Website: lowes
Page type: billing-address
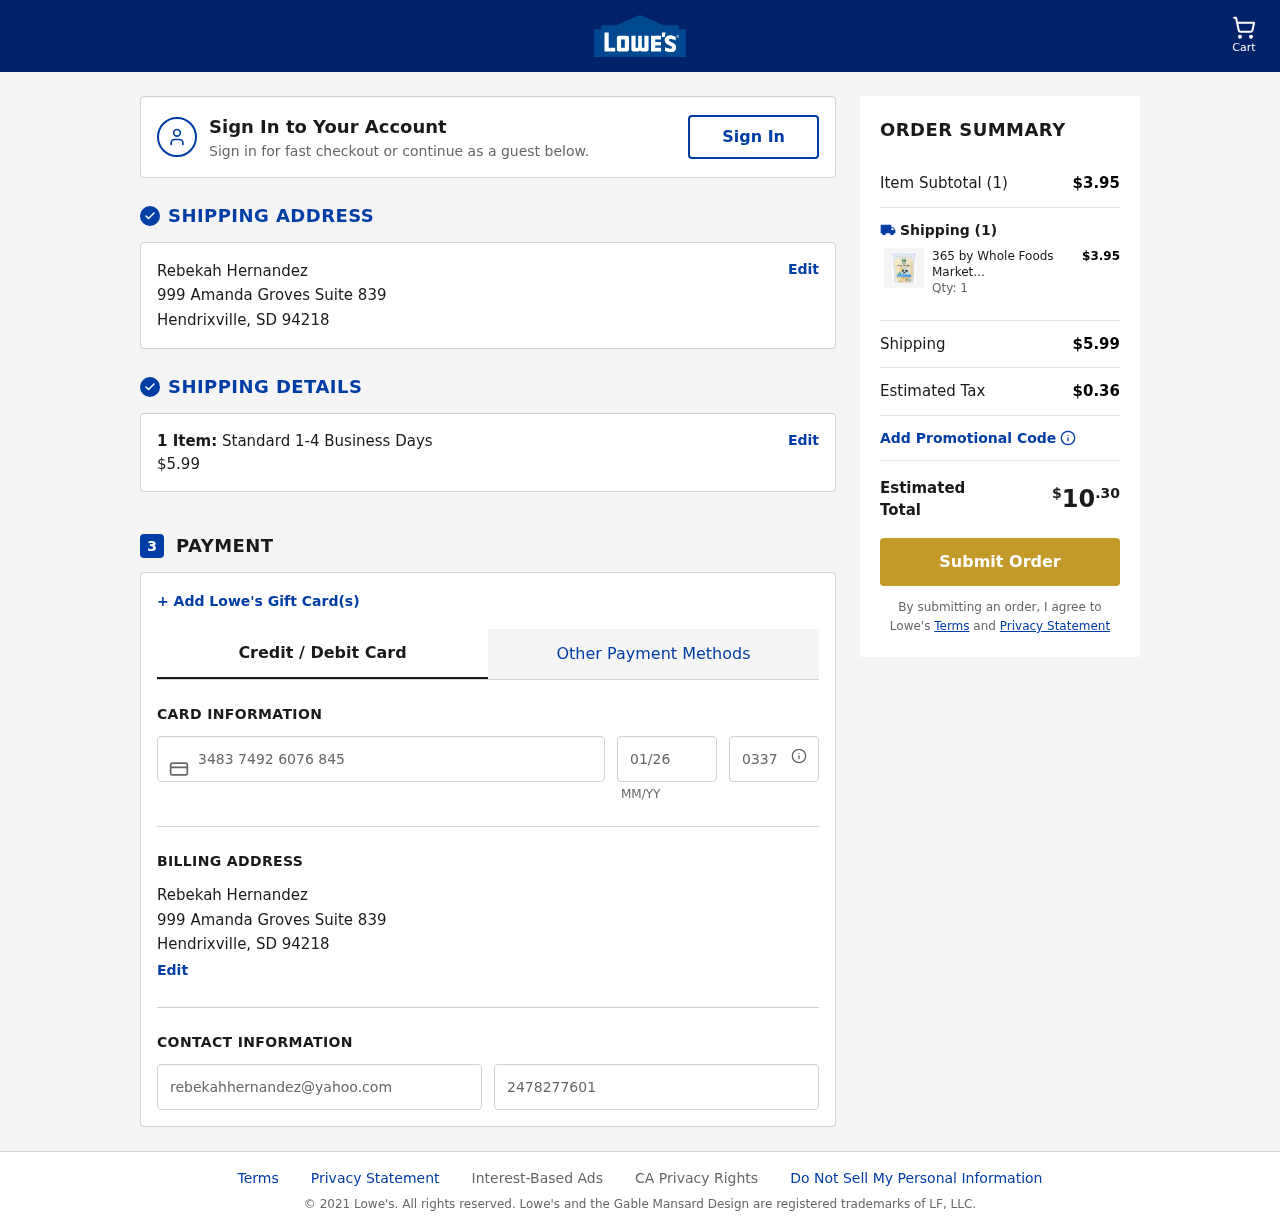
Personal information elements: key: PII_CARD_CVV
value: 0337
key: PII_CARD_EXPIRY
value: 01/26
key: PII_CARD_NUMBER
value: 3483 7492 6076 845
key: PII_CITY
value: Hendrixville
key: PII_EMAIL
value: rebekahhernandez@yahoo.com
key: PII_FULLNAME
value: Rebekah Hernandez
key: PII_PHONE
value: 2478277601
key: PII_POSTCODE
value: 94218
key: PII_STATE_ABBR
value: SD
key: PII_STREET
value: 999 Amanda Groves Suite 839
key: PII_FULLNAME2
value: Rebekah Hernandez
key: PII_CITY2
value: Hendrixville
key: PII_STATE_ABBR2
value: SD
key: PII_POSTCODE_FULL
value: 94218
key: PII_POSTCODE_NUMERIC
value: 94218
Product elements: key: PRODUCT1_NAME
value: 365 by Whole Foods Market, Organic Cheese Shreds, Mild Cheddar, 8 Ounce
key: PRODUCT1_PRICE
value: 3.95
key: PRODUCT1_QUANTITY
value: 1
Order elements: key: ORDER_NUM_ITEMS
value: Cart
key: ORDER_NUM_ITEMS
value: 1 Item:
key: ORDER_NUM_ITEMS
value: Item Subtotal (1)
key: ORDER_SHIPPING_COST
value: $5.99
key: ORDER_SUBTOTAL
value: $3.95
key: ORDER_TAX
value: $0.36
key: ORDER_TOTAL
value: $10.30